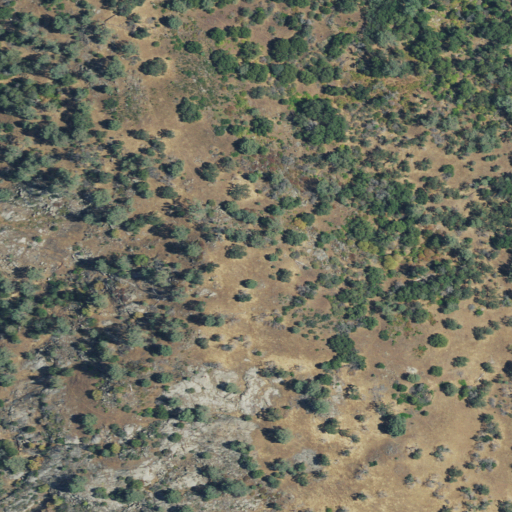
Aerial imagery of mountain in California named Split Rock containing evergreen forest, shrub, grassland, and deciduous forest